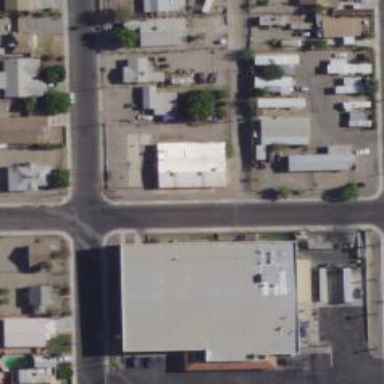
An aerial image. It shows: Alley classified as service road.